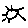
Label: sun